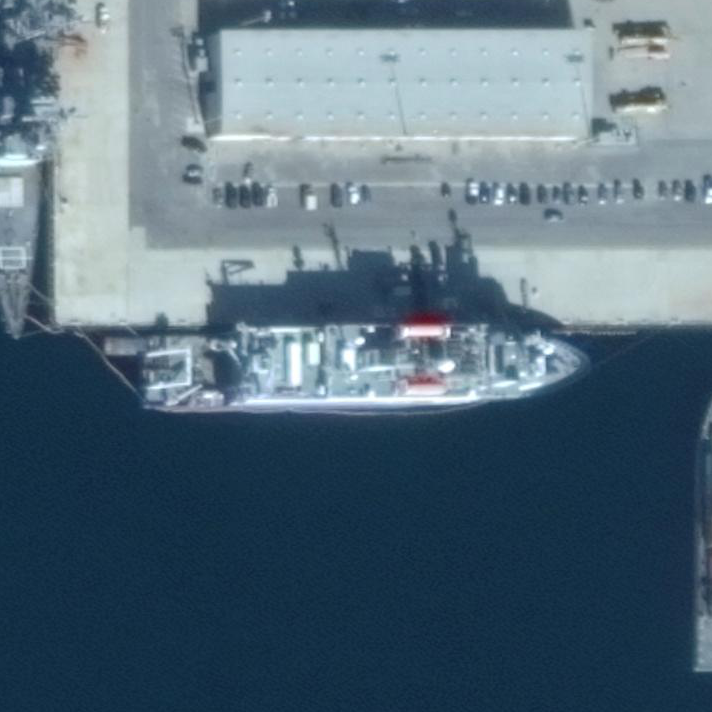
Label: civil